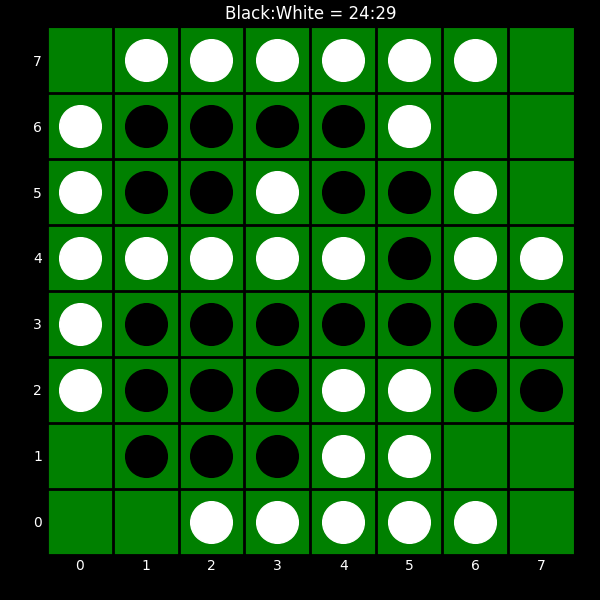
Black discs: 24
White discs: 29